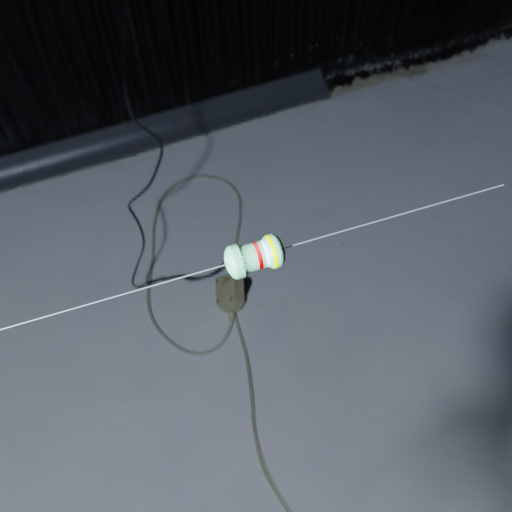
Resistor colour bands (in order): red, white, yellow